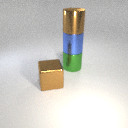
large green metal cylinder below large brown metal cylinder